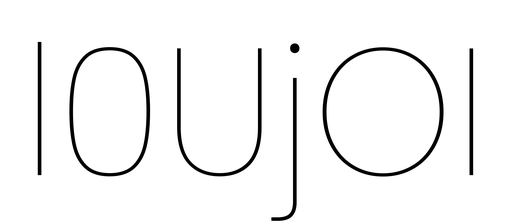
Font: Poppins-Thin